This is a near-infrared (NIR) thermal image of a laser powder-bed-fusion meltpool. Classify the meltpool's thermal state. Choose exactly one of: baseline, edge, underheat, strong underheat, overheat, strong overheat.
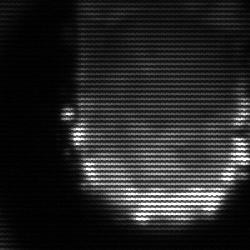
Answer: baseline